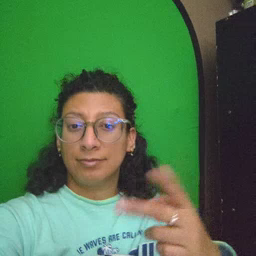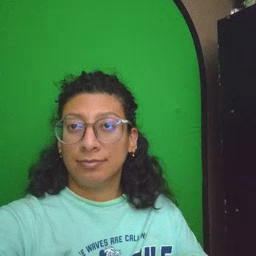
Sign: bed